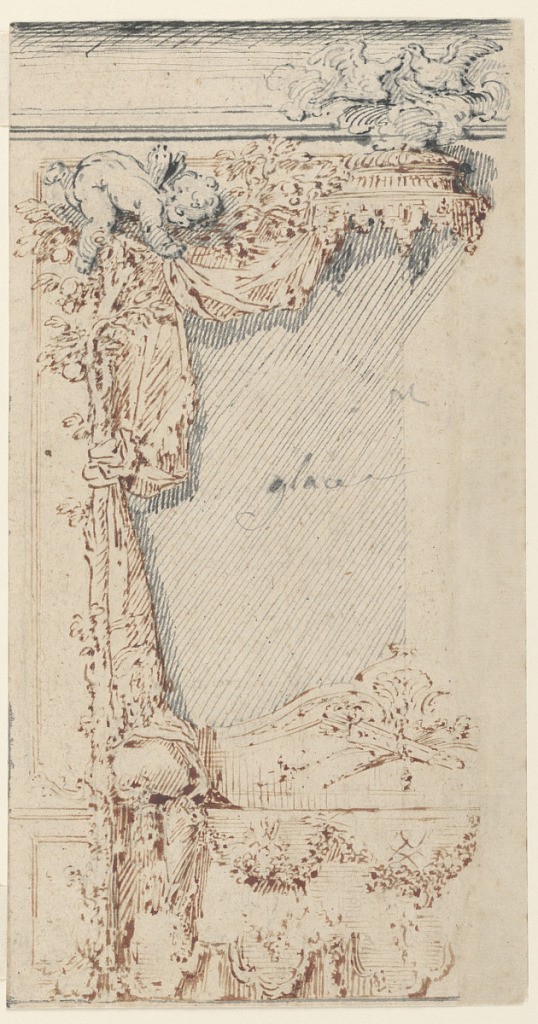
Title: Design for Decoration of a Bed Alcove
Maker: Gilles-Marie Oppenord, French, 1672–1742
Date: ca. 1725–50
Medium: Pen and red and black inks, graphite on paper
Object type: drawing
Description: Slightly more than the left half is shown. Glass "glaze" extends over the back wall. A curtain is suspended from a canopy and held back by a putto and is slung around an apple tree. A pair of billing doves on clouds in the ceiling cove.